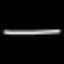
Label: line